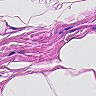
Metastatic tissue present: no